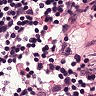
Metastatic tissue present: no